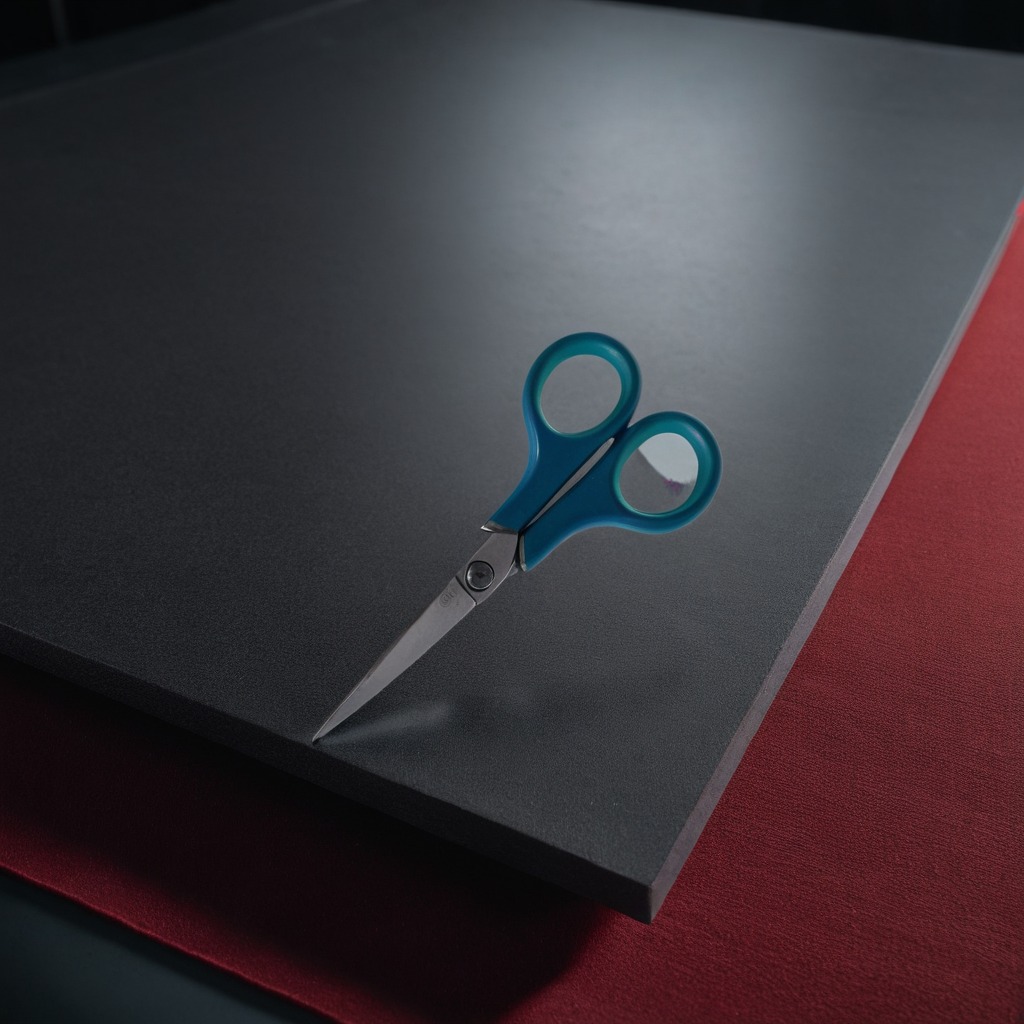
A scissor is lying on the clean granite tabletop covered with a red rubber mat inside a workshop at night dim ambient light soft shadows worn but beneath the mat